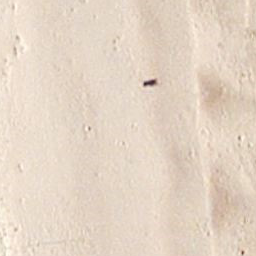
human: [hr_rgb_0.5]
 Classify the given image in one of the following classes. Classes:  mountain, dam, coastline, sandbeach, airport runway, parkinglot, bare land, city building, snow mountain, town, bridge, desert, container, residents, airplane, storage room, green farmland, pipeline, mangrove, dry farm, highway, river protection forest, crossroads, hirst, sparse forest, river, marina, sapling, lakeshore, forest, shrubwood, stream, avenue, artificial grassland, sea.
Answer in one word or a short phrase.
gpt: sandbeach